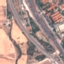
Label: Highway